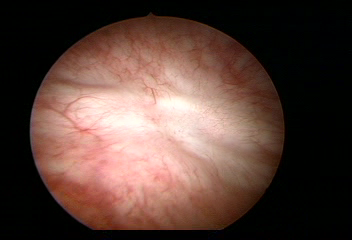
Modality: WLC
Class: Normal mucosa
Bladder cancer association: No